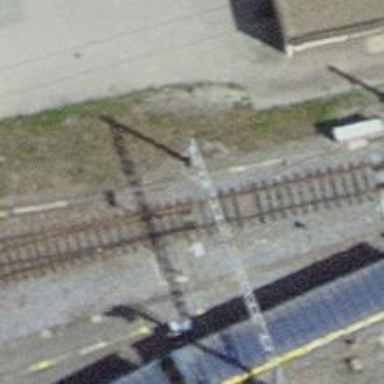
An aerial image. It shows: Railway switch.